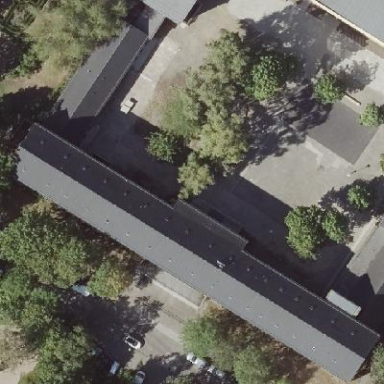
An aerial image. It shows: School building with flat roof.